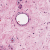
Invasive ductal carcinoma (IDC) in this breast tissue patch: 0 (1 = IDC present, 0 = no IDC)